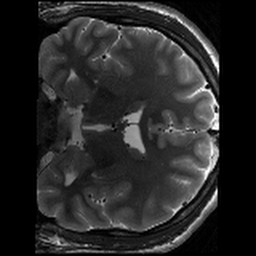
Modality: T2w
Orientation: coronal
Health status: healthy
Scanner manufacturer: siemens
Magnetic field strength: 3 T
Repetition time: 8.37 s
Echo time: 0.08 s